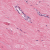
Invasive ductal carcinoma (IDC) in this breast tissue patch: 0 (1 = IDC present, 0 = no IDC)